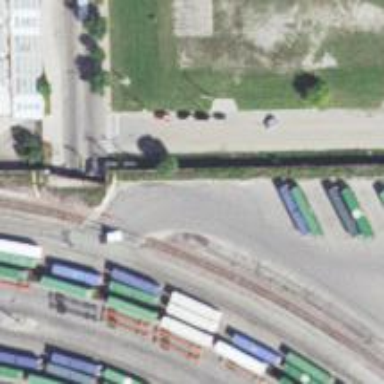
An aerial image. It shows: Railway yard used for servicing trains.